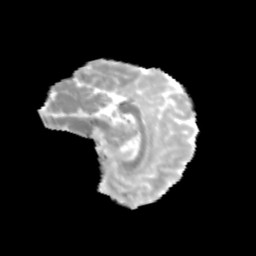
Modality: MD
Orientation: sagittal
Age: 12
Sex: female
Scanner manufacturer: siemens
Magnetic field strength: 3 T
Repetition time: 3.8 s
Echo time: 0.07 s